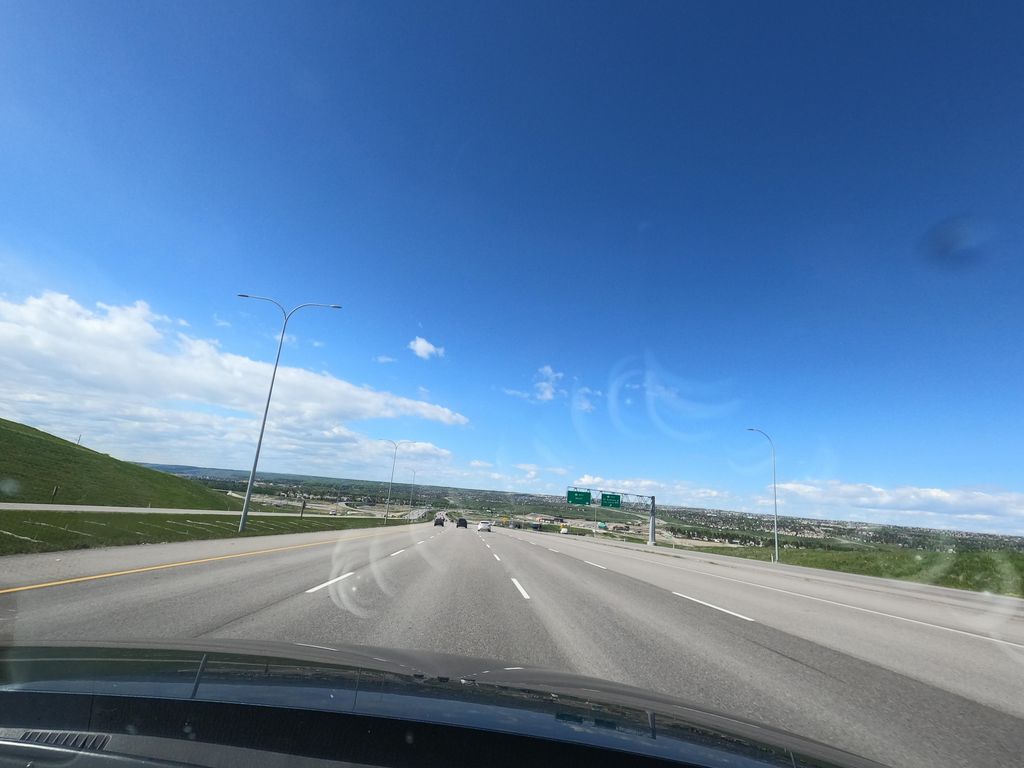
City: calgary